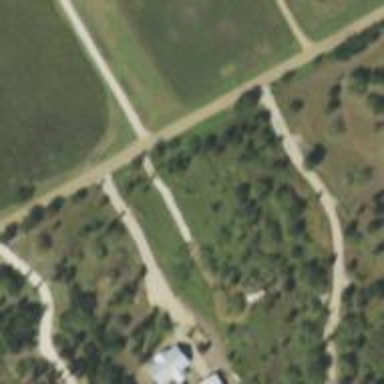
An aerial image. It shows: Driveway.